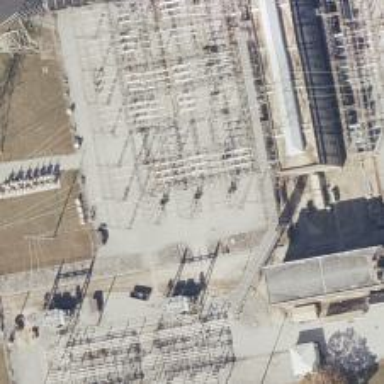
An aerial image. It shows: Switch for power supply.